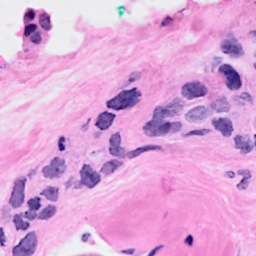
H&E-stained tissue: Breast